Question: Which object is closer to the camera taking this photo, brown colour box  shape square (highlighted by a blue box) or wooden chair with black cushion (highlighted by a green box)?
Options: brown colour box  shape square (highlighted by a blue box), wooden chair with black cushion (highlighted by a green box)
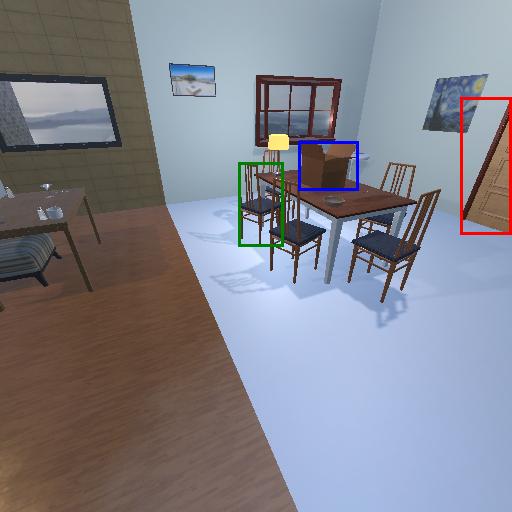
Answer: brown colour box  shape square (highlighted by a blue box)